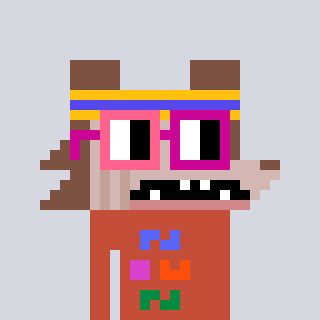
a pixel art character with square pink and red glasses, a werewolf-shaped head and a rust-colored body on a cool background